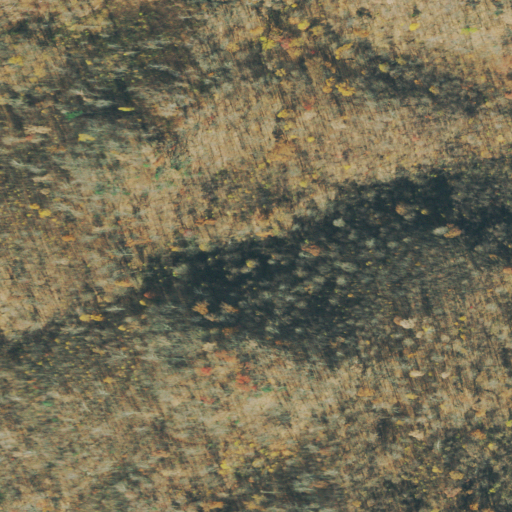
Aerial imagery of ridge(s) in Tennessee named Huckleberry Ridge containing only deciduous forest